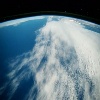
Label: cloud